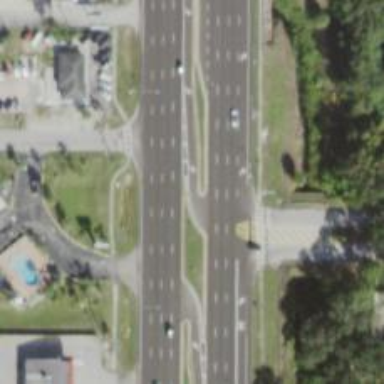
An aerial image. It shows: Trunk link highway.